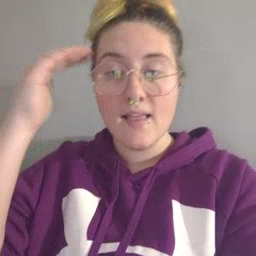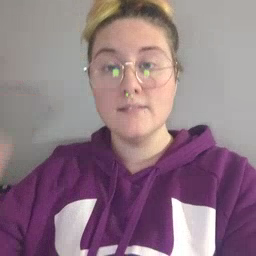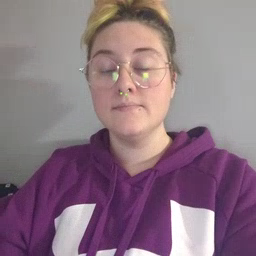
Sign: head